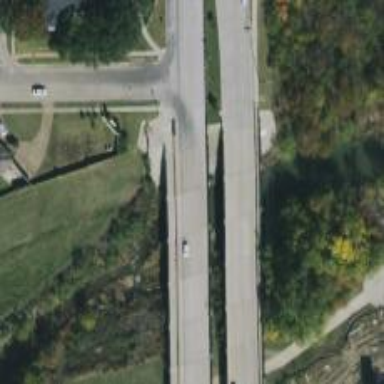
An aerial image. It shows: Secondary road with bridge and separate sidewalks.